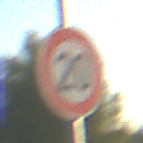
Verkehrszeichen: Geschwindigkeit20
Umgebung: Outdoor, RoadRail
Tageszeit: SunriseSunset
Wetter: Clear
Licht: Natural
Jahreszeit: NotSpecified
Kontrast: HighContrast